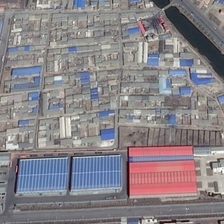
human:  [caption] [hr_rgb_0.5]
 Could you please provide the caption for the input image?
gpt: many buildings and a river are in an industrial area .

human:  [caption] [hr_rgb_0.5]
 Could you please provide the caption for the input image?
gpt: many buildings and a river are in an industrial area .

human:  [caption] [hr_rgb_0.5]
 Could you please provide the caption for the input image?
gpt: many buildings and a river are in an industrial area .

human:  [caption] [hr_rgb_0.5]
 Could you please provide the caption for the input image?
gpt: many buildings and a river are in an industrial area .

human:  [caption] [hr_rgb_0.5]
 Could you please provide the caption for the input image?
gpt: many buildings and a river are in an industrial area .